Field crop: maize
Growth stage: 2
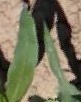
Species: maize